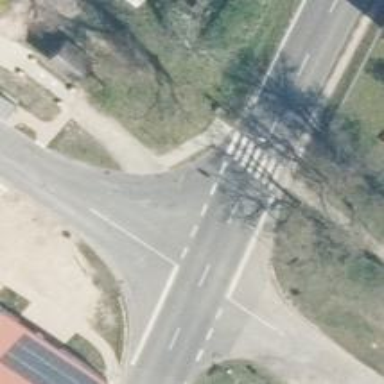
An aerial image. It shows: Stop road.